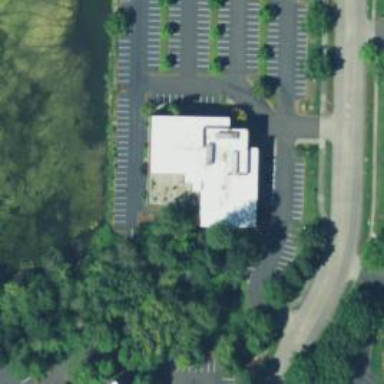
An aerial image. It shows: Office building.